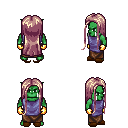
a pixel art fantasy rpg character, male body template, orc, green skin, chain tabard jacket, robe skirt, white blonde extra-long hairstyle, gold gloves, brown slippers, four views (front, back, left, right), 2x2 character sprite sheet, small pixel art, hard edges, no anti-aliasing